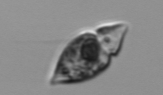
Label: Amphidinium